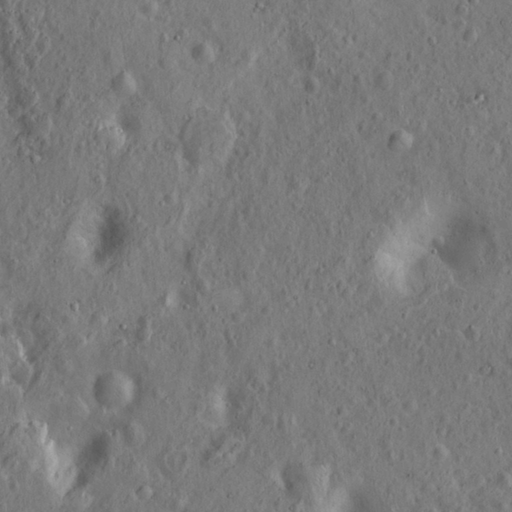
Classes present: Background, Cone